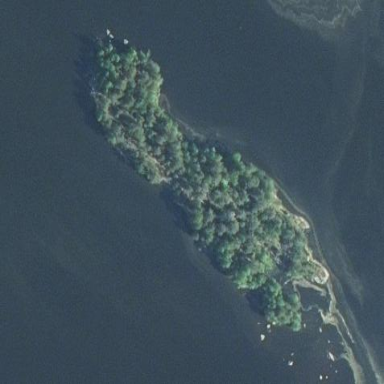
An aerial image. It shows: Islet.